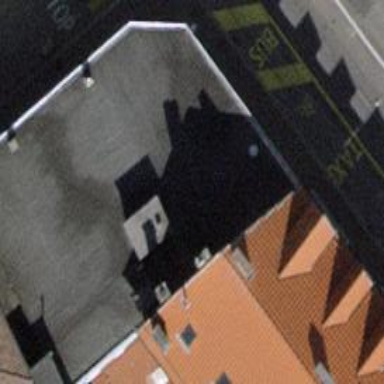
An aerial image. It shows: Car repair shop.